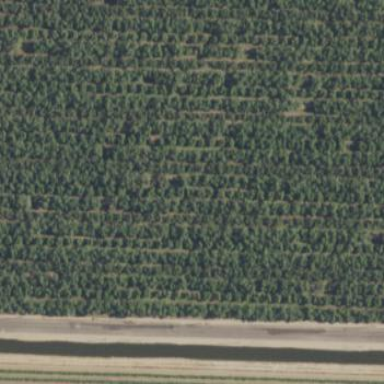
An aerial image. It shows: Almond orchard with rows of almond trees.